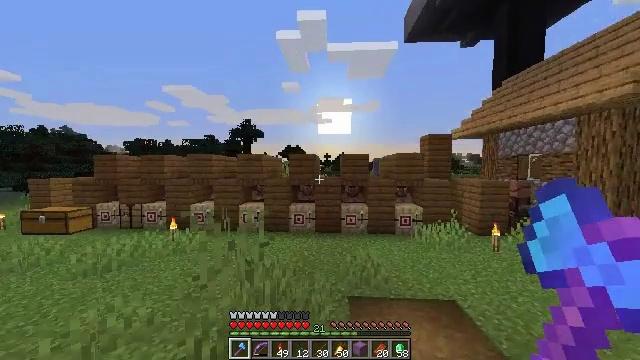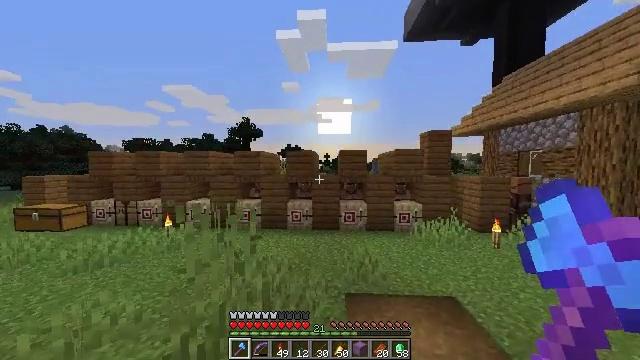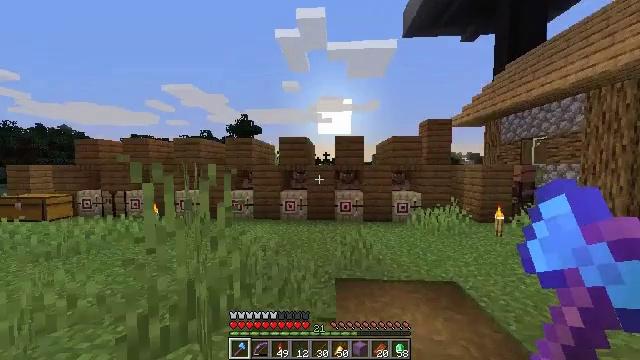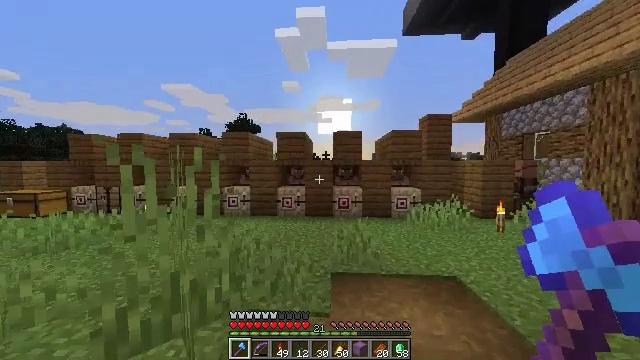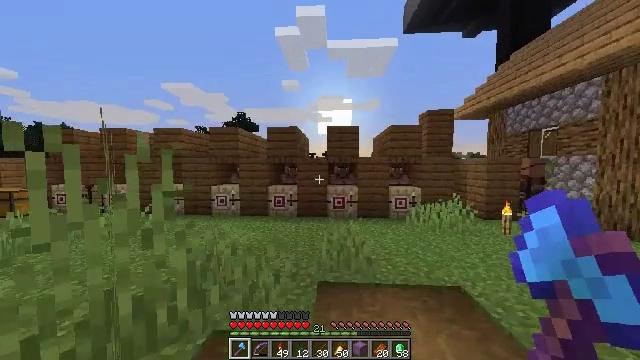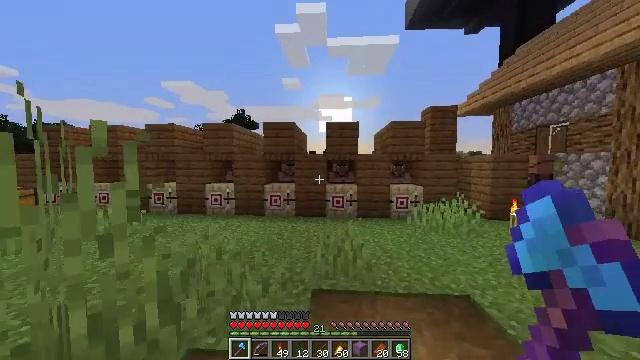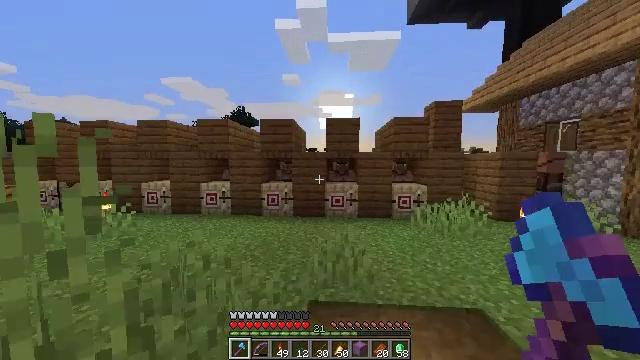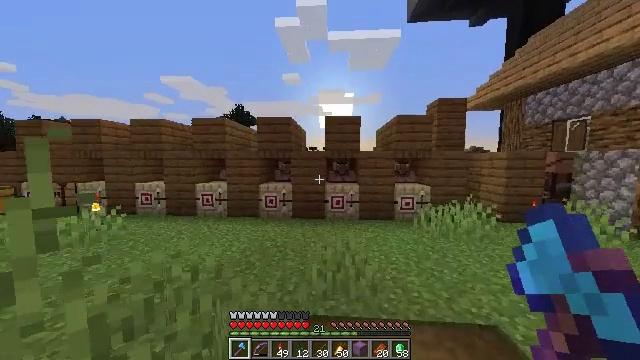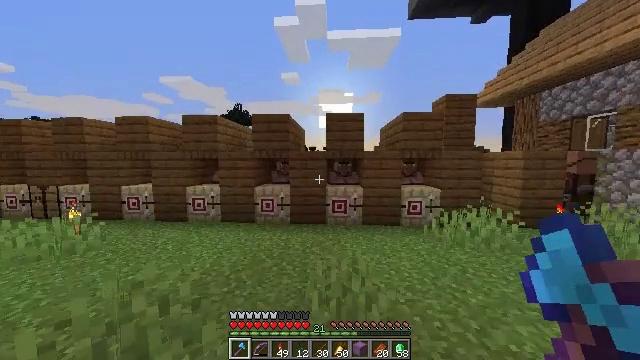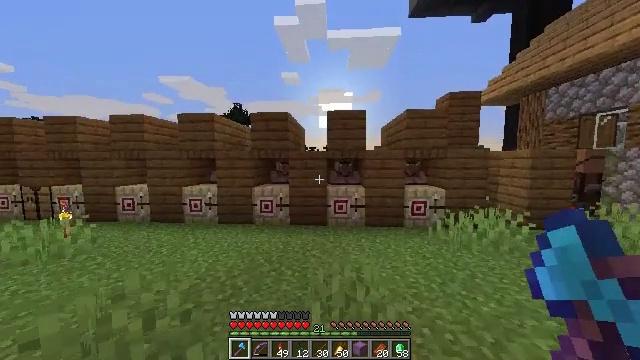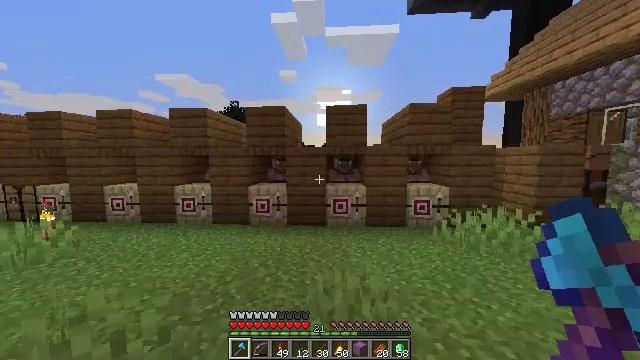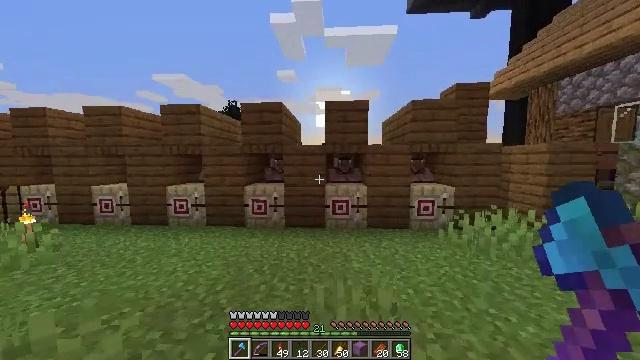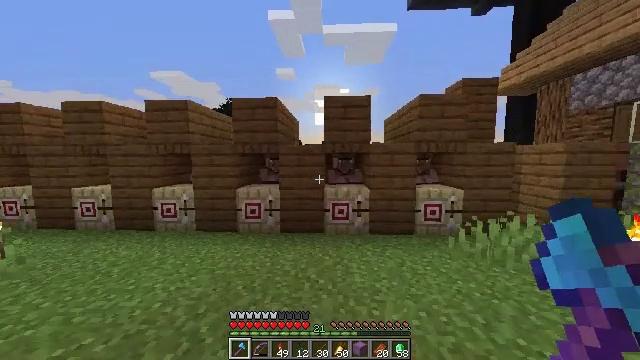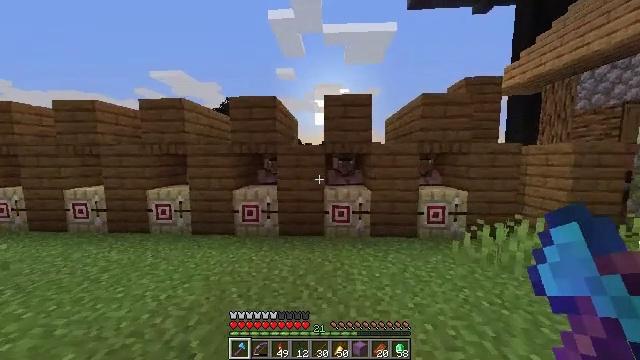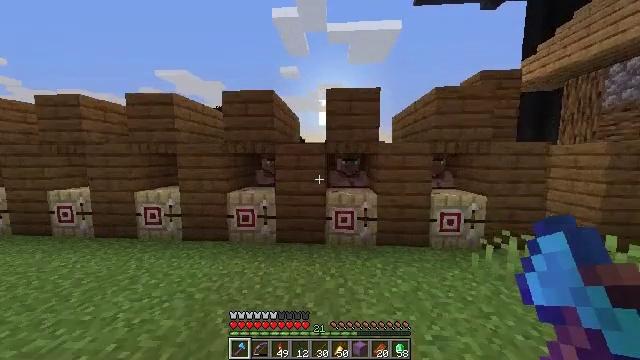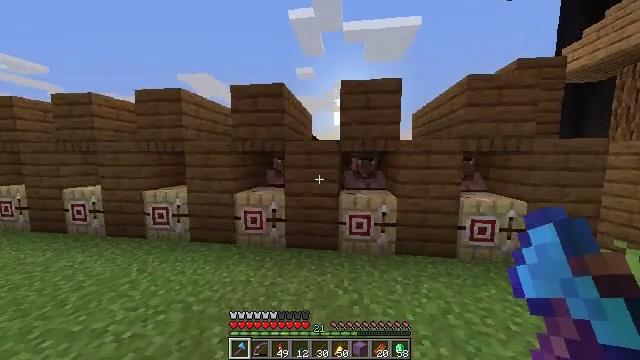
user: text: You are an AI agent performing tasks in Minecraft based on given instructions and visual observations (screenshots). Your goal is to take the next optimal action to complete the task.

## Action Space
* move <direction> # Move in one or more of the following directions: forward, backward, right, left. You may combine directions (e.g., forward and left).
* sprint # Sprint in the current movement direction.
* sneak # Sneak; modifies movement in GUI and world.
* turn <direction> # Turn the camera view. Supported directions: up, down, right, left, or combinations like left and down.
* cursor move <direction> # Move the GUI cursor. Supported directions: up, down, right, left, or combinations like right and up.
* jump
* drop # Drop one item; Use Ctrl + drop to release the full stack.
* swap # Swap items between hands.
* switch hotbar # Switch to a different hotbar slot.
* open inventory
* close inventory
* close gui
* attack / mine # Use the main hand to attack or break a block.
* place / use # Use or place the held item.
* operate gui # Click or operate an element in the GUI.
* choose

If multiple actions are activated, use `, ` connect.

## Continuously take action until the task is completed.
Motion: motion action
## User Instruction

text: Use the crafting grid to assemble arrows.
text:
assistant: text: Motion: move forward, sprint
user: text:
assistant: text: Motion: move forward, sprint
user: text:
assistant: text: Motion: move forward, sprint
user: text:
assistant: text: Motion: move forward, sprint
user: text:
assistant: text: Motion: move forward, sprint
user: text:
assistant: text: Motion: move forward, sprint
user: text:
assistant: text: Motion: move forward, sprint
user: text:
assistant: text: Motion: move forward, sprint
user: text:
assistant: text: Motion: move forward, sprint
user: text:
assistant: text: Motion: move forward, sprint
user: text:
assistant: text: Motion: move forward, sprint
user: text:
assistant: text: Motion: move forward, sprint
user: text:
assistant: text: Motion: move forward, sprint
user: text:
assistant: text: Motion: move forward
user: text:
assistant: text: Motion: move forward, turn left
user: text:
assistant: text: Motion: move forward, turn left
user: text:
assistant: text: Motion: move forward, turn left
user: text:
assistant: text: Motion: move forward, turn left
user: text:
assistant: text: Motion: move forward and move left
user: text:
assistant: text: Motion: move forward and move left
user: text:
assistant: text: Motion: move forward and move left
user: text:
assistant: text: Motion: move forward and move left
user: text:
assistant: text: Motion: move forward and move left
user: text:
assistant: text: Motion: no_op
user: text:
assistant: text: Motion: turn right, use / place
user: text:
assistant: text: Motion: turn right, use / place
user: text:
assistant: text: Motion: turn right
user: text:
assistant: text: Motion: turn right
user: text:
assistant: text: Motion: turn right
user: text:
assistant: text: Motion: no_op